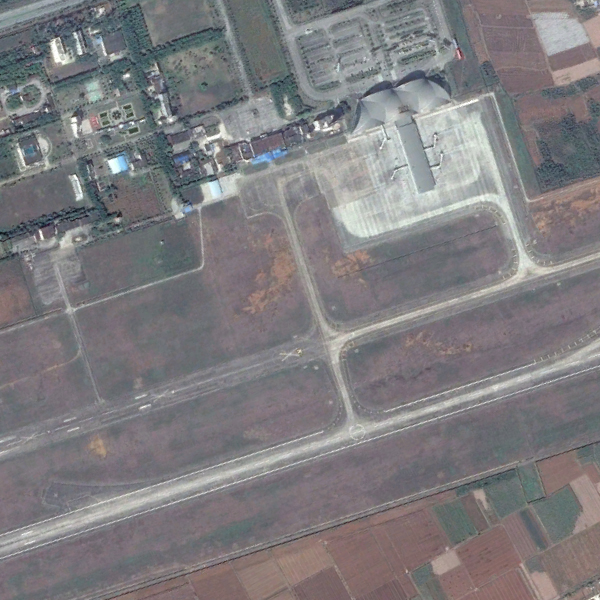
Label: Airport